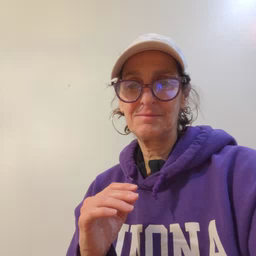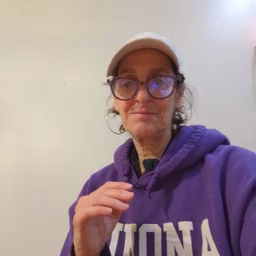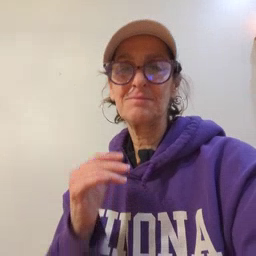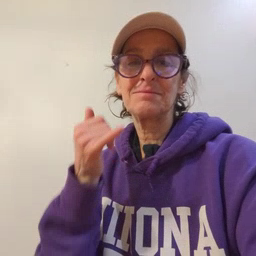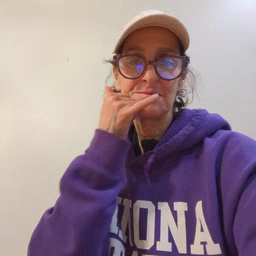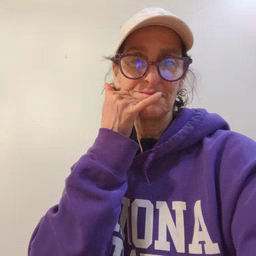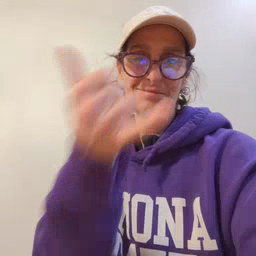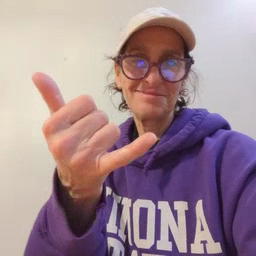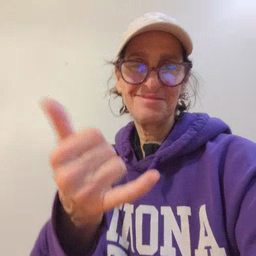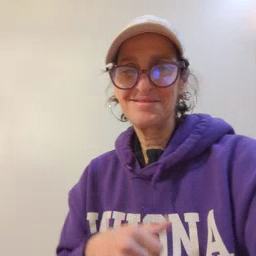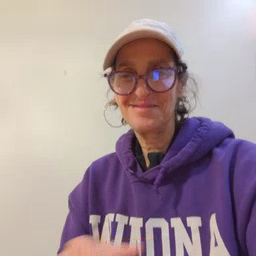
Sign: callonphone